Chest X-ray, AP view. Patient: 59 years old, sex M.
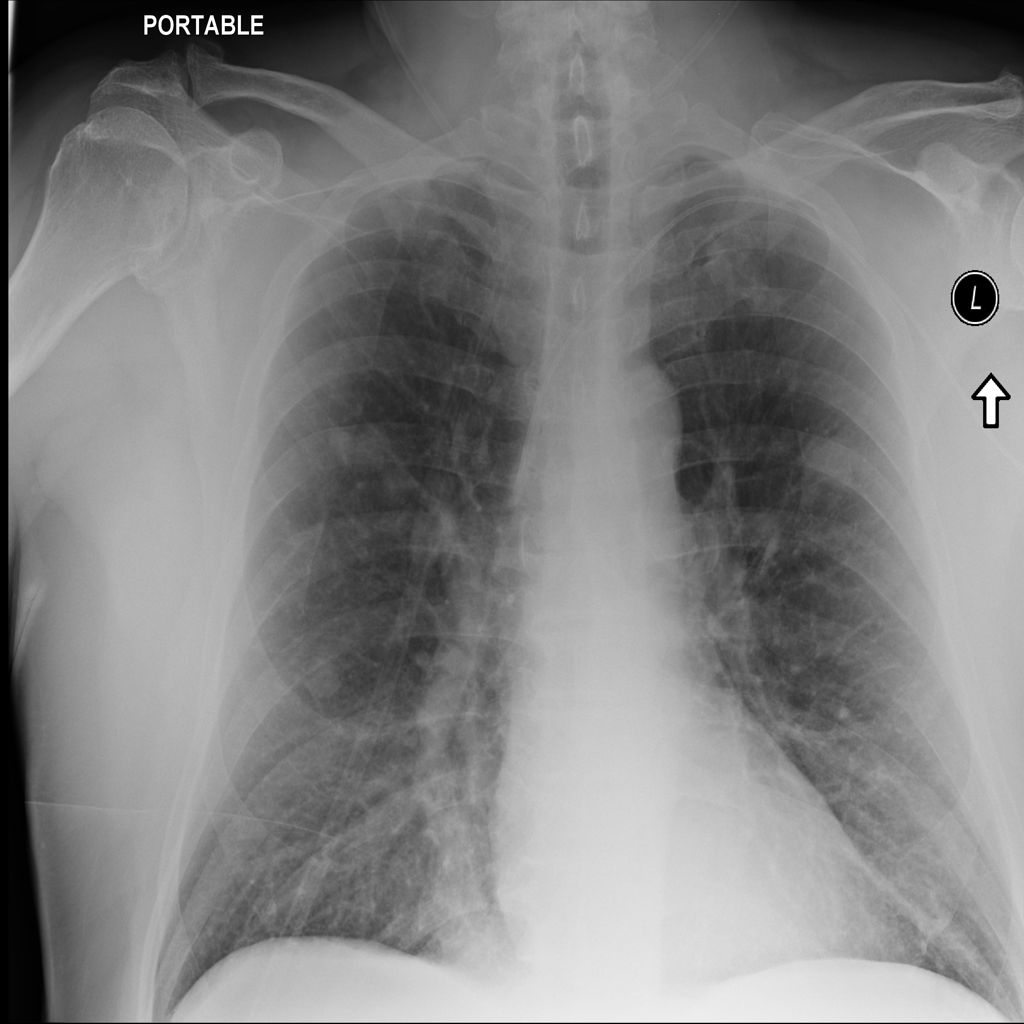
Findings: Mass